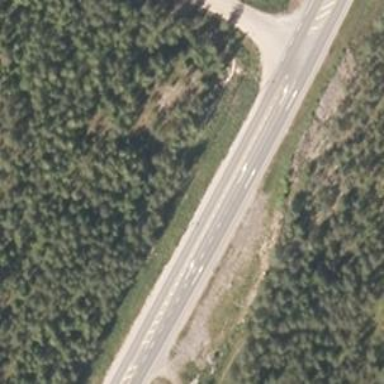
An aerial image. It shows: Asphalt trunk highway.